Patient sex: M
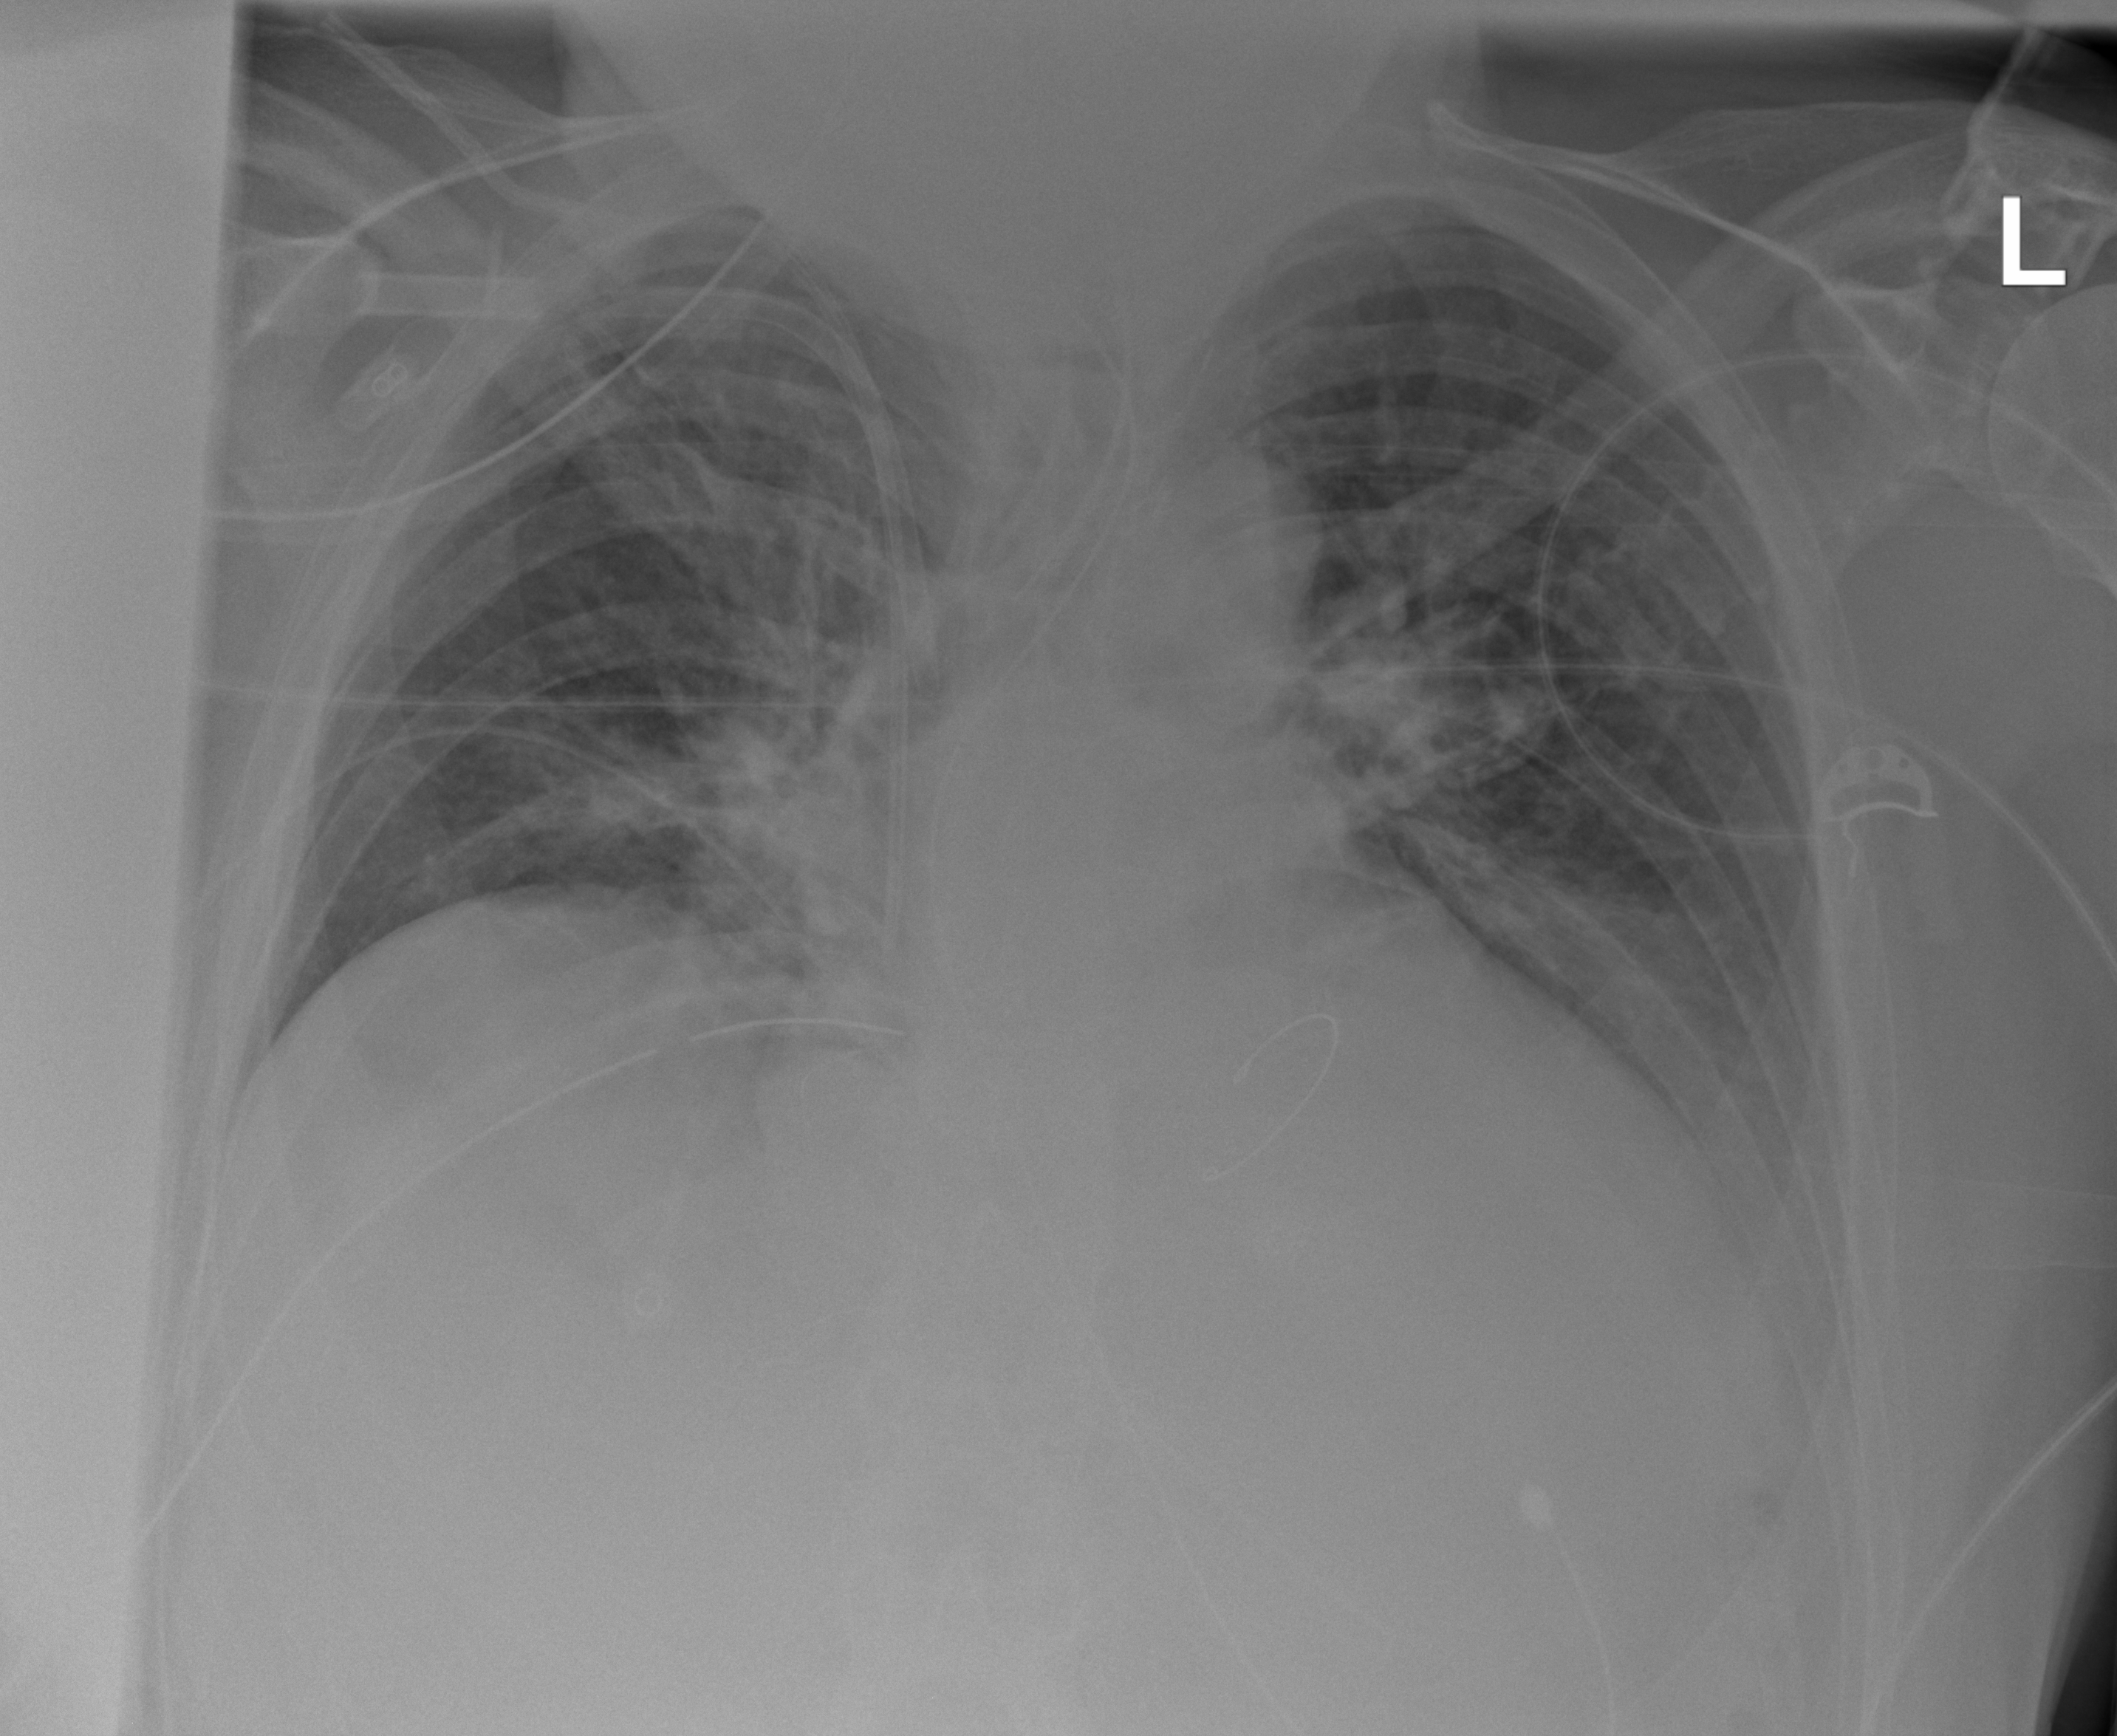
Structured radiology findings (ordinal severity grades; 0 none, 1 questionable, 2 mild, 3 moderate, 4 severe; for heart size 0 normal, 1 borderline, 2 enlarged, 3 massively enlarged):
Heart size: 2
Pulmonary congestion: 3
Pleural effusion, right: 0
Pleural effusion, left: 2
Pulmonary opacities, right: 2
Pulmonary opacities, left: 2
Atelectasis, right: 2
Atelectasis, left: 2